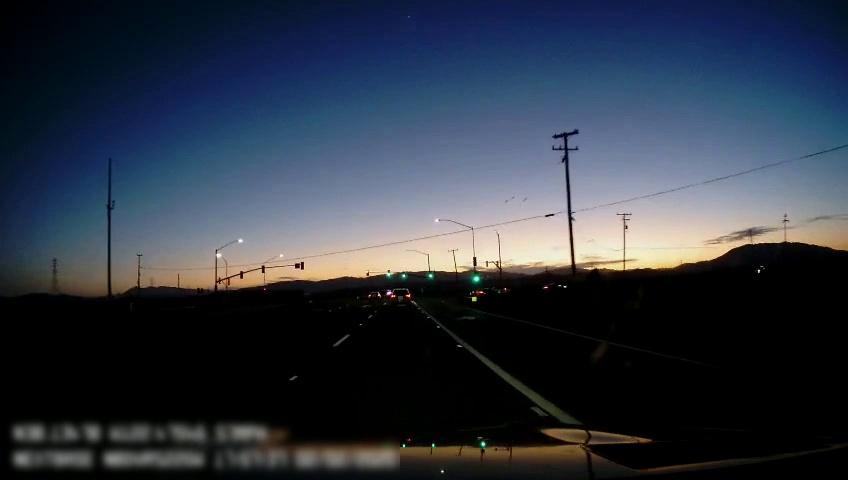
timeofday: Dusk/Dawn/Twilight
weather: Sunny
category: Drivable Space
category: Vehicles | SUV
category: Vehicles | SUV
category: Vehicles | Car
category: Vehicles | Car
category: Lanes | Alternate Lane
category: Lanes | Current Lane
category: Lanes | Current Lane
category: Lanes | Current Lane